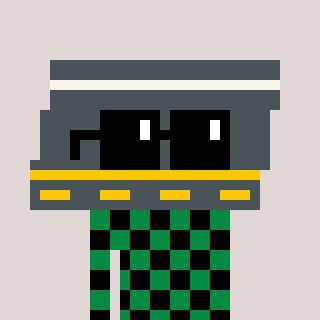
a pixel art character with square black sunglasses, a road-shaped head and a green-colored body on a warm background